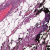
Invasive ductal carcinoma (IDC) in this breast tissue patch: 0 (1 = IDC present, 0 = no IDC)